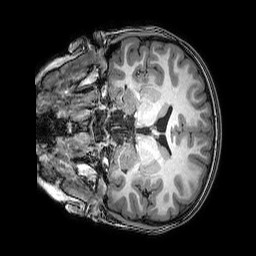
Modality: T1w
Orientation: coronal
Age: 6
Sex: male
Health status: healthy